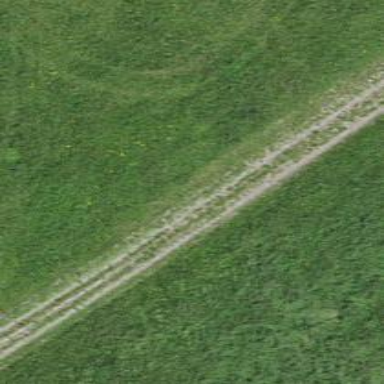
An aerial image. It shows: Track with grade 4 tracktype.